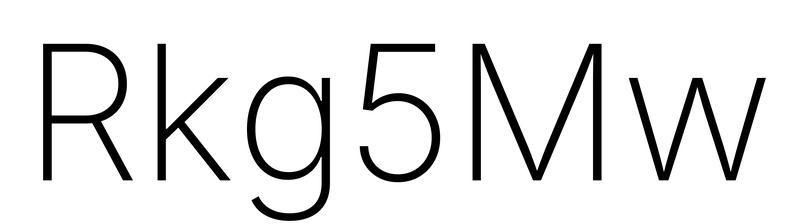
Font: Inter_ExtraLight